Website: slack
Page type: stored-credit-cards
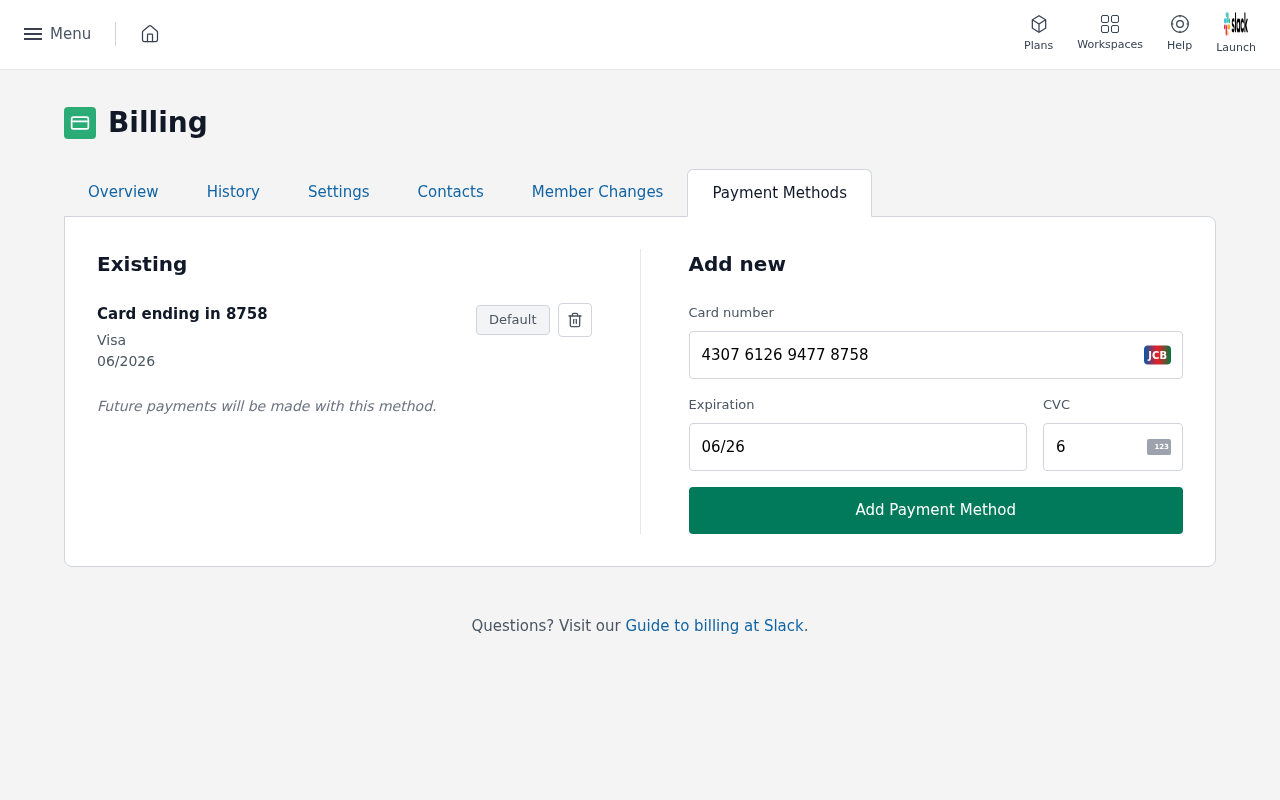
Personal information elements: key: PII_CARD_CVV
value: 675
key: PII_CARD_EXPIRY
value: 06/2026
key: PII_CARD_EXPIRY
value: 06/26
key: PII_CARD_LAST4
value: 8758
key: PII_CARD_NUMBER
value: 4307 6126 9477 8758
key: PII_CARD_TYPE
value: Visa